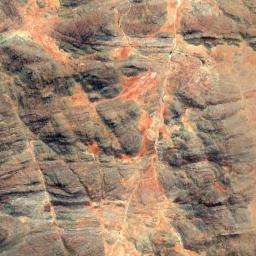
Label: mountain